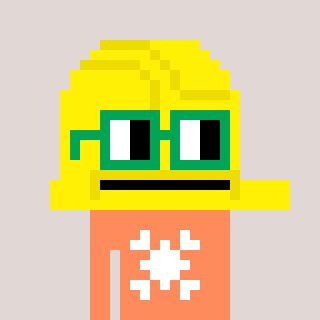
a pixel art character with square green glasses, a construction helmet-shaped head and a peachy-colored body on a warm background